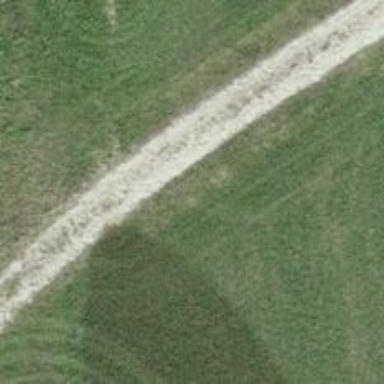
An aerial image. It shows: Compacted track road with grade3 tracktype.